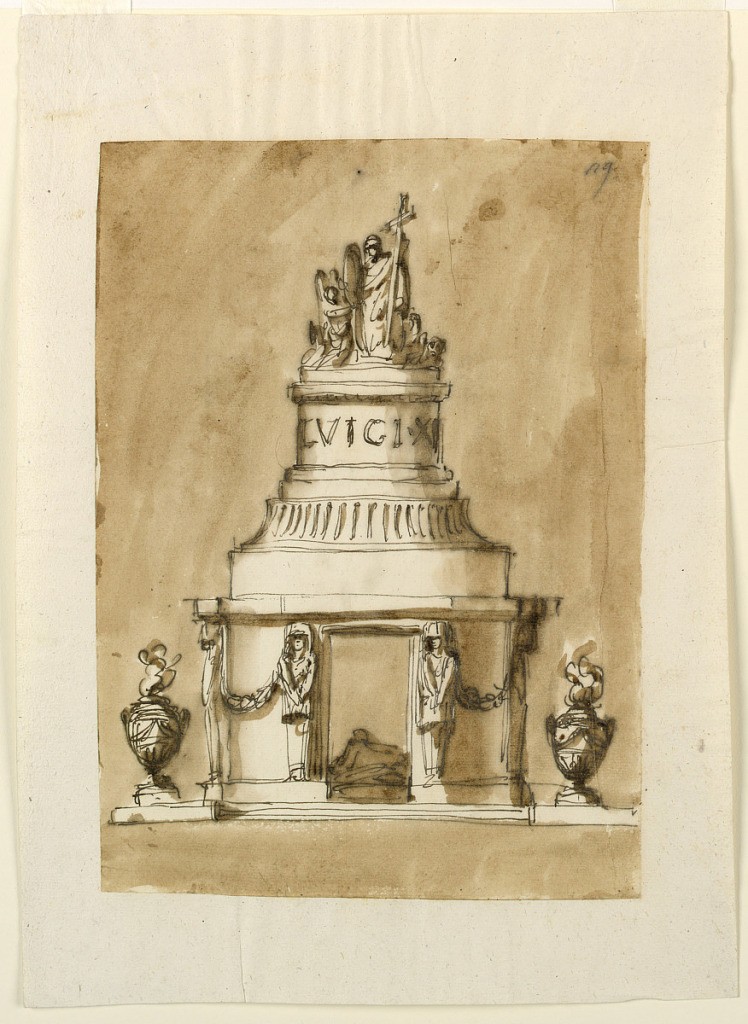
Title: Design for a Monument of King Louis XVI of France
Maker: Giuseppe Barberi, Italian, 1746–1809
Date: ca. 1795
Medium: Pen and brown ink, brush and brown wash on lined off-white laid paper
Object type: Drawing
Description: A variation of 1936-88-1327. The lower part of the structure has an octagonal plan, the oblique sides being convex and the outside corners being bevelled with the outside gaines standing obliquely. The gaines have above the clothed upper parts of the bodies of women. The height is stressed.